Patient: sex F, age 66
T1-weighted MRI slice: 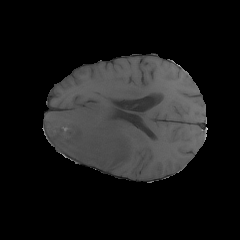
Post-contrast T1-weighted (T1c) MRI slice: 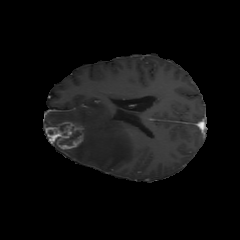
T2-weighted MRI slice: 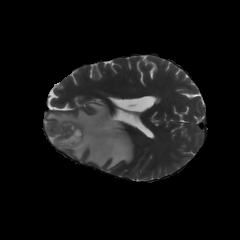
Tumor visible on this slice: yes
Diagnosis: Glioblastoma, IDH-wildtype
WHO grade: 4